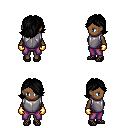
a pixel art fantasy rpg character, female body template, human, dark skin, steel chest armor, magenta pants, black swoop hairstyle, gold gloves, ghillies, four views (front, back, left, right), 2x2 character sprite sheet, small pixel art, hard edges, no anti-aliasing